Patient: sex M, age 60
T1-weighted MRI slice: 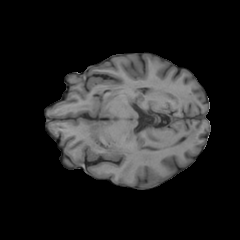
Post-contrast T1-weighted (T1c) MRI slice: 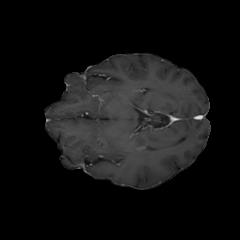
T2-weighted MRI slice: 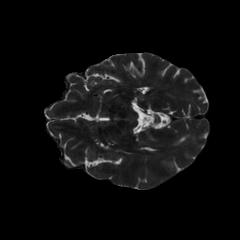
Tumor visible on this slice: no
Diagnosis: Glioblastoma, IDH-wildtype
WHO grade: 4